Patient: sex M, age 31
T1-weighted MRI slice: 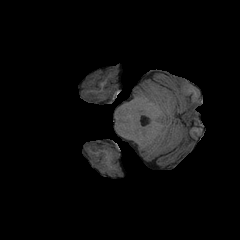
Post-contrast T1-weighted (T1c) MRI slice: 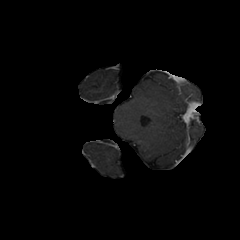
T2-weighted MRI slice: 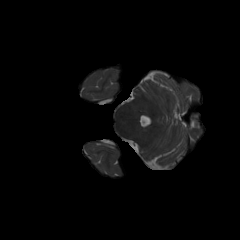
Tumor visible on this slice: no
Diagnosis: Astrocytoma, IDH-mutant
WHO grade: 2